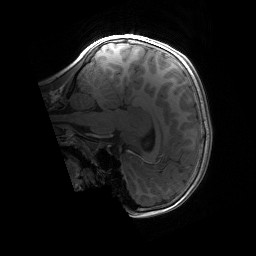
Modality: T1w
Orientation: sagittal
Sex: male
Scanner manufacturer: siemens
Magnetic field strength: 3 T
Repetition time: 1.9 s
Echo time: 0.00243 s